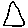
Label: triangle